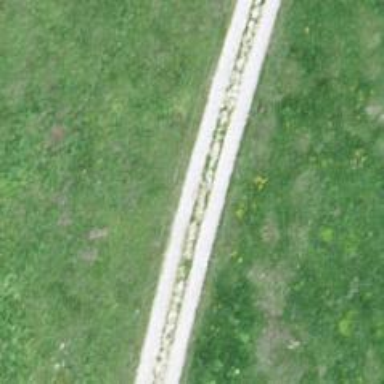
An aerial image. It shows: Track with grade2 tracktype.